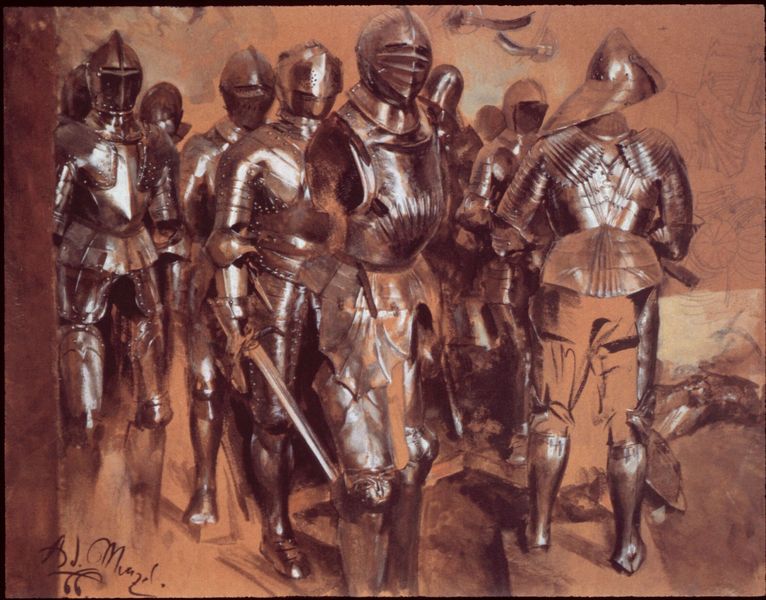
Titel: Stehende Rüstungen
Künstler: Adolph Menzel
Standort: Wien
Institution: Albertina
Schlagwörter: dunkel, gemälde, gruppe, hand, kampf, kopf, mann, schatten, menschen, ocker, braun, grau, handschuhe, hell, licht, männer, orange, pastell, raum, rücken, schwarz, skizze, weiss, zeichnung, rot, beige, malerei, hose, wand, messer, silber, sockel, stehen, gruppenporträt, signatur, öl, boden, realismus, deutschland, japan, schrift, studie, grafik, monochrom, sepia, krieg, schlacht, soldaten, detail, reflexe, datum, glanz, glänzen, glänzend, metall, menzel, stofflichkeit, eisen, schild, tusche, panzer, maske, fuss, burg, kohle, viele, militär, schwert, schwerter, waffen, degen, helm, stiefel, entwurf, ritter, armee, heer, rüstung, sieg, tinte, ausstellung, helme, brustpanzer, harnisch, dunke, silbern, dolch, mittelalter, krieger, ritterrüstung, spiegelungen, visier, museum, stahl, blech, metal, preussen, schutz, chagall, beinschiene, gouache, tuschezeichnung, rüstungen, truppe, rost, ritterrüstungen, datiert, grafk, zeichnuing, panzerung, schwerrt, papie, okra, adolf, rittr, lamellen, shwert, innenleben, konservendose, visiere, vollharnisch, 66, knieschützer, fotorralistisch, halsberge